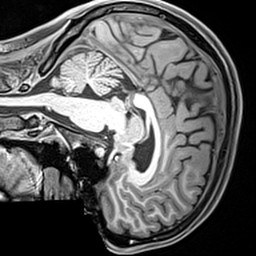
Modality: T1w
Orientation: sagittal
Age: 21
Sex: female
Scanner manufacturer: siemens
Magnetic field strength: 3 T
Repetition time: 2.4 s
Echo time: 0.0022 s